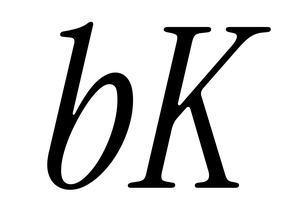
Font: InstrumentSerif-Italic